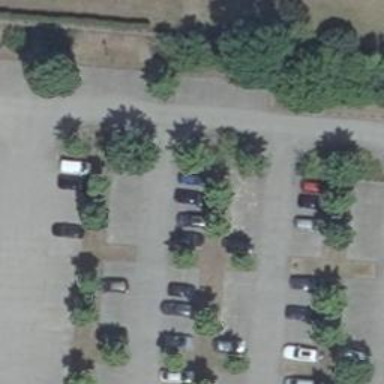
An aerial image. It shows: Evergreen broadleaved tree.